Question: In the attached picture of a fragment layout from google's blog I have a listview in my code. My question here is to set the first two items(Henry IV and Henry V) with background colors RED and others remain as defaul backgroudn values. Is this possible?
Any help would be really appreciated.
Thanks,
Sana.
The code that I use to get the ListView is
'''
Log.i(TAG, "Selected item position = "+getListView().getCount()+" Child count = "+getListView().getChildCount());
for (int i=0; i<getListView().getCount();i++) {
Log.i(TAG, "Item id = "+getListView().getItemIdAtPosition(i));
View v = getActivity().findViewById((int) getListView().getItemIdAtPosition(i));
View v1 = getListView().getChildAt(i);
Log.i(TAG, "Condition = "+(v == null)); //Here I get the display as true
Log.i(TAG, "Condition1 = "+(v1 == null)); //Here I get again a true, so basically both are none!
}
'''

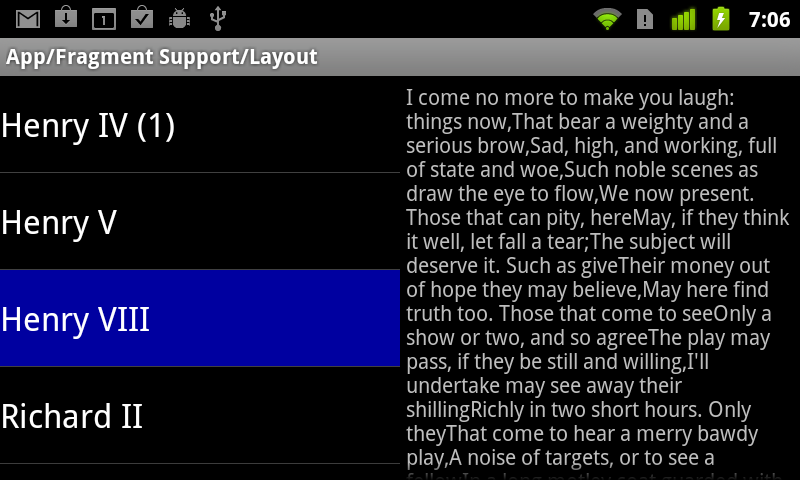
Answer: Yes it is possible ... please check below link
<URL>
<URL>
And add one thing in custom listview inside used below code.
'''
public View getView(int position, View convertView, ViewGroup parent) {
...... your code add extra line.
if (position == 0 || position == 1){
holder.layout.setBackgroundColor(Color.RED);
}
}
'''